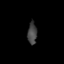
Tissue: lung
Cell type: T cells
Senescence score: 0.5608
Nuclear area (px): 201
Mean DAPI intensity: 66.826